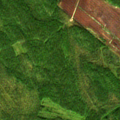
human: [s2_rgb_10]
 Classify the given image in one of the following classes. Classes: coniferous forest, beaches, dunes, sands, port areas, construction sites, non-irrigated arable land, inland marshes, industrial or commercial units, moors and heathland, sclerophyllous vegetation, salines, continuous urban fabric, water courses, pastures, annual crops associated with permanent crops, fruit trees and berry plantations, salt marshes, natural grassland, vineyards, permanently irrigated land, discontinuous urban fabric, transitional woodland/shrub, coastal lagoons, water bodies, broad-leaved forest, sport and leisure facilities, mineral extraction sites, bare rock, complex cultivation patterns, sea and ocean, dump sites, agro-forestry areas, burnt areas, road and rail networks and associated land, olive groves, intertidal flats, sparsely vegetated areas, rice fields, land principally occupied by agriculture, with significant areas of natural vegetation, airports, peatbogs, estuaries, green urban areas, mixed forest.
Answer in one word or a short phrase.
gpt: coniferous forest, transitional woodland/shrub, peatbogs